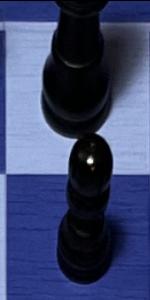
Label: Pawn_Black